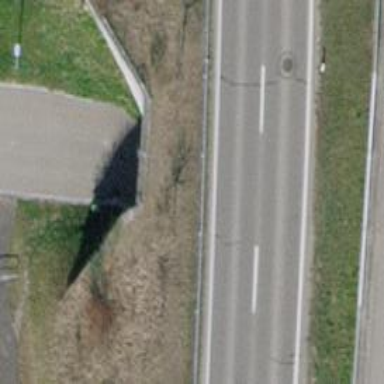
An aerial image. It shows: Unclassified road with asphalt surface going through tunnel.